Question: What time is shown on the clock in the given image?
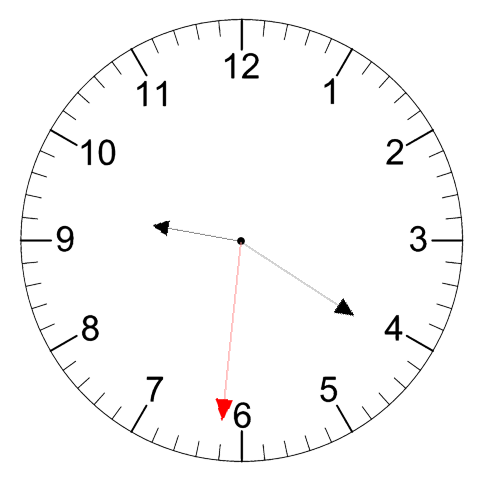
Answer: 09:20:31